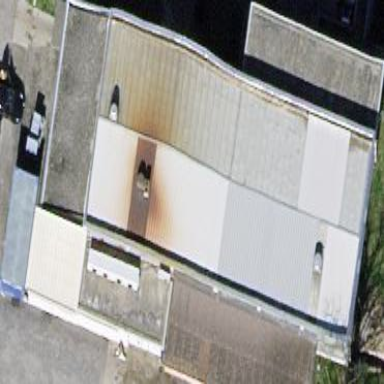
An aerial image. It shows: Industrial building.